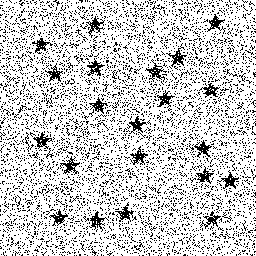
Squares: 0
Triangles: 0
Stars: 21
Total shapes: 21